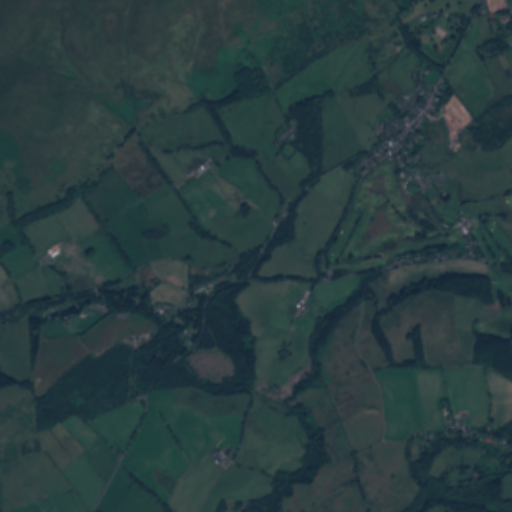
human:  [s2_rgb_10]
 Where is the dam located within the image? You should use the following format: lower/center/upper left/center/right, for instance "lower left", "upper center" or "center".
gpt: The dam is located in the center left of the image.
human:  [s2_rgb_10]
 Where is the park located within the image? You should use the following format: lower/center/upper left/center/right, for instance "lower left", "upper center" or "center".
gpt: There is no park in the image.